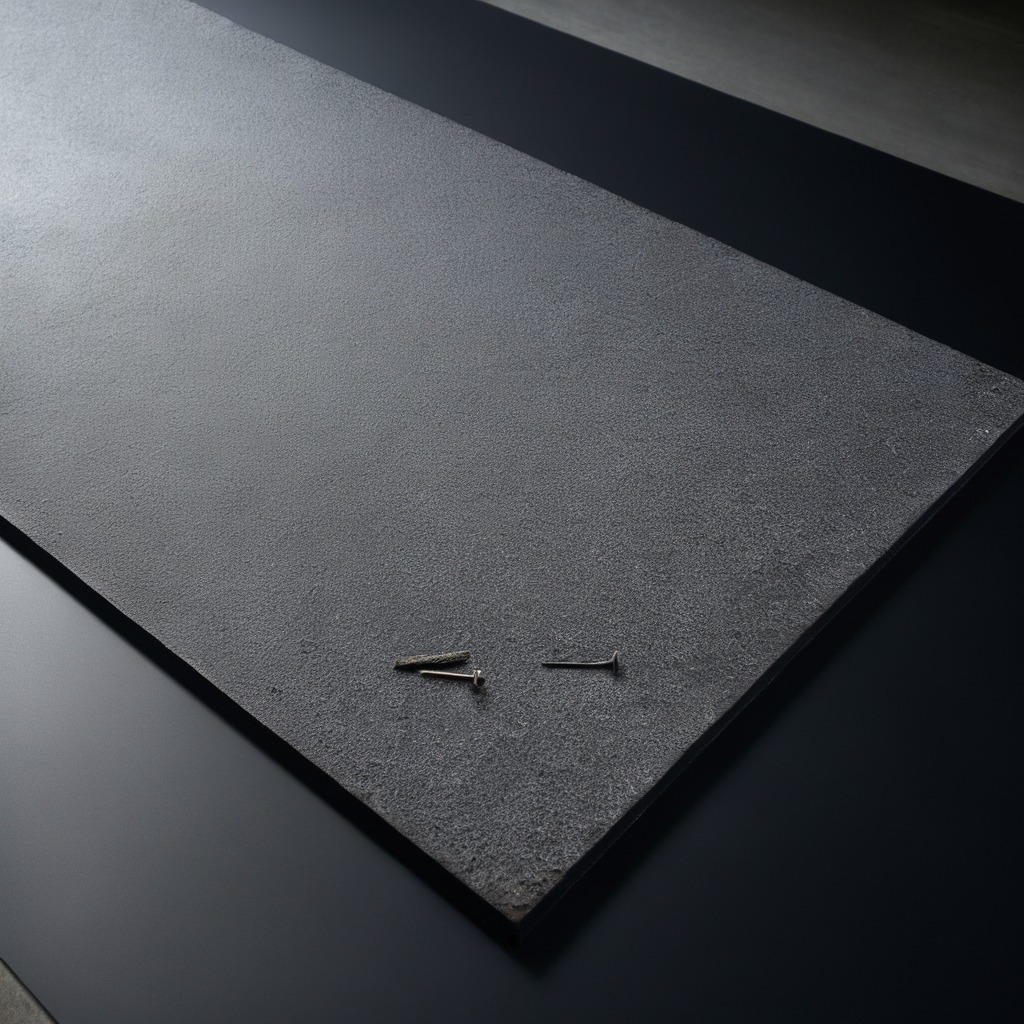
An iron nail lies on the clean granite tabletop.